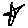
Label: star